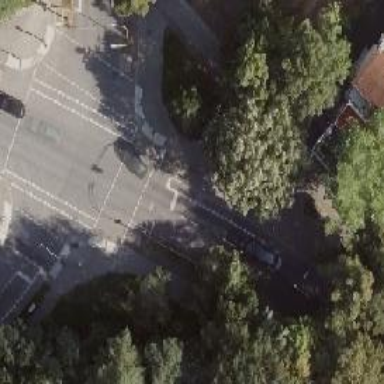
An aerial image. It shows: Road with traffic signals.